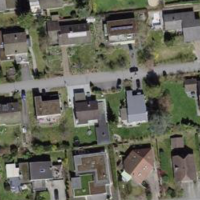
EUNIS habitat code: 54
Species observed at this site:
Ilex aquifolium